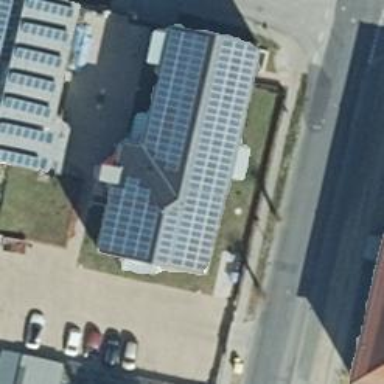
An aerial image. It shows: Building with hipped roof shape.